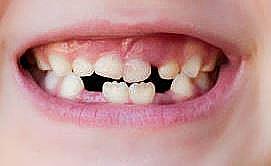
Condition: hypodontia